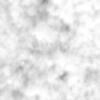
Label: no_change